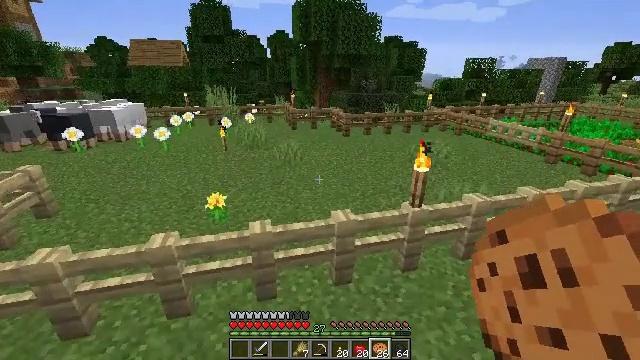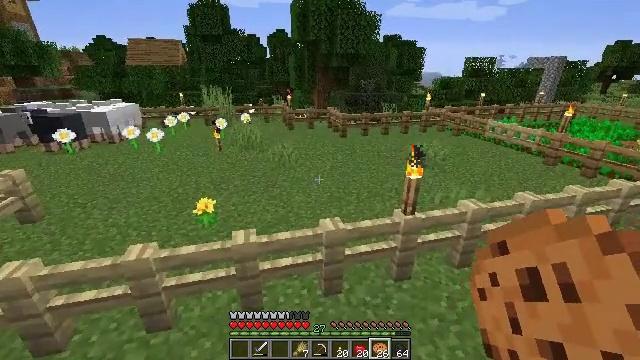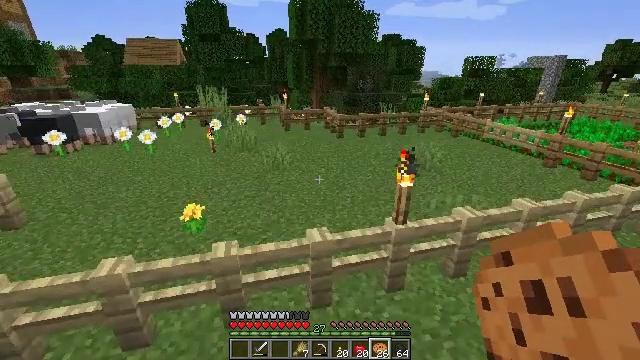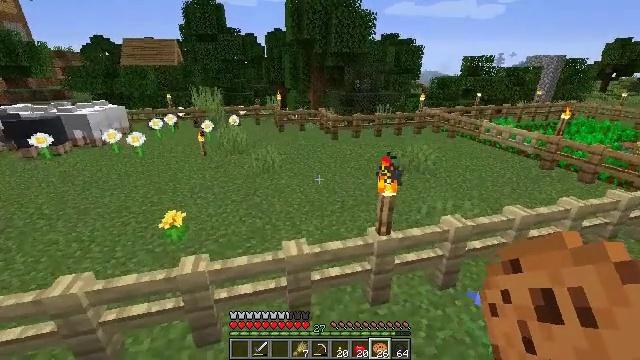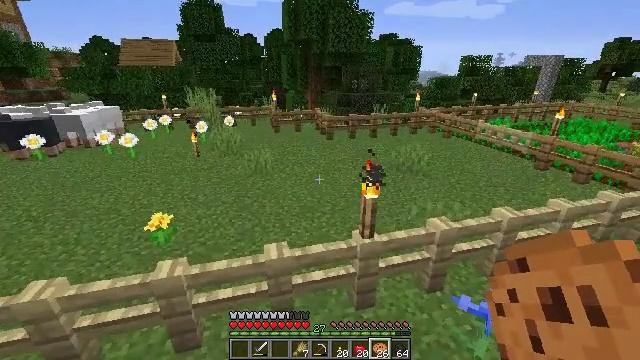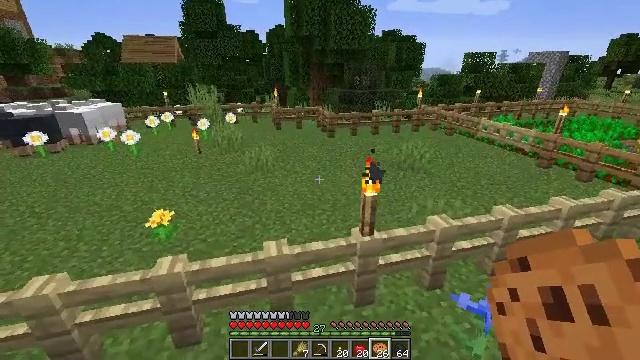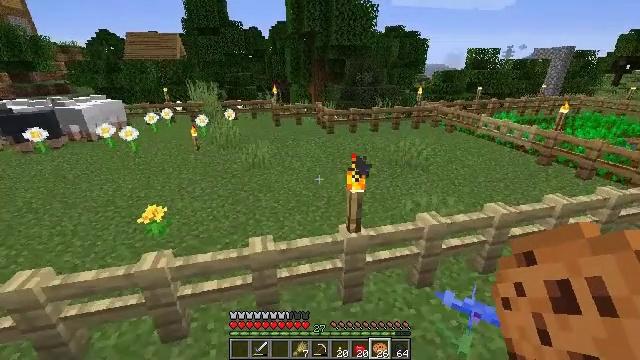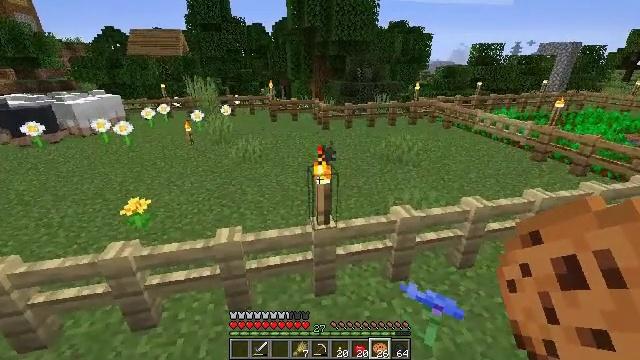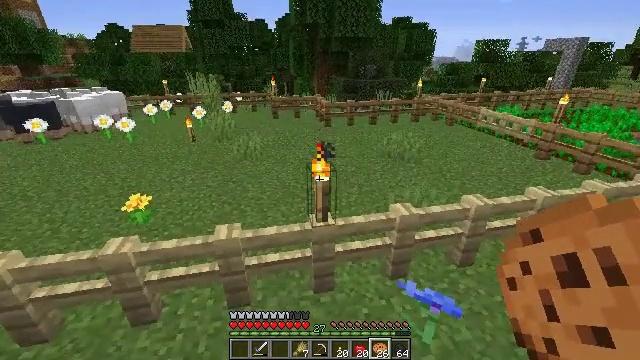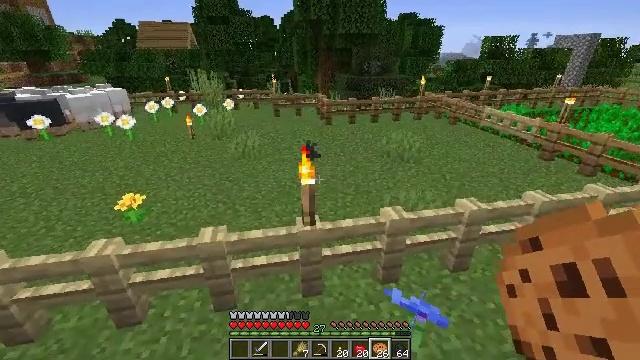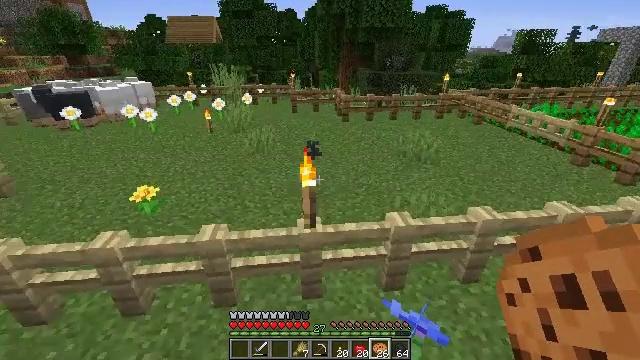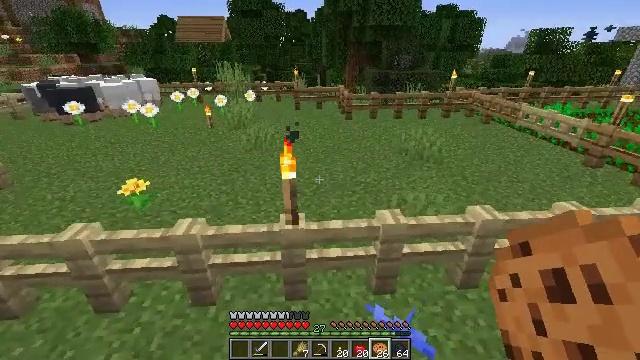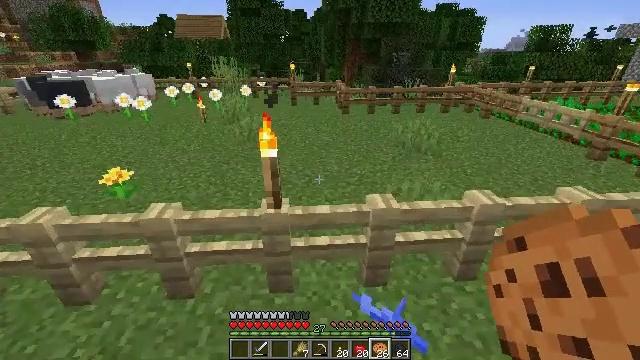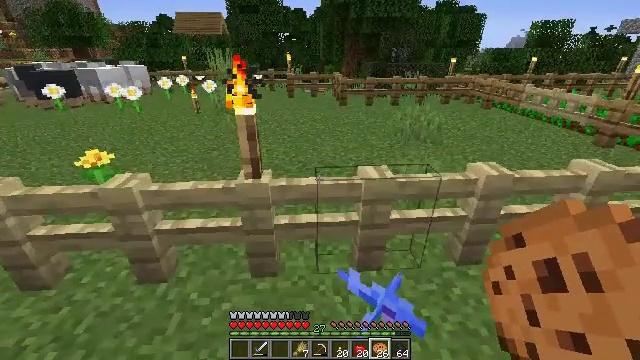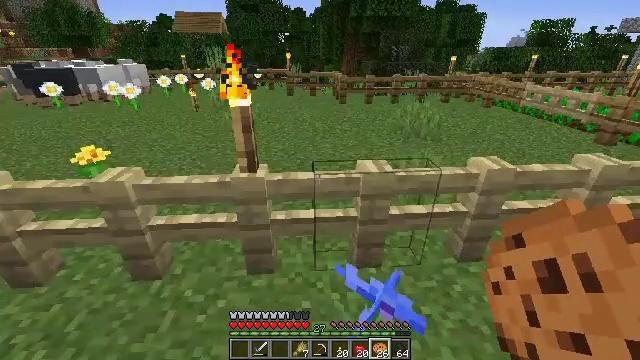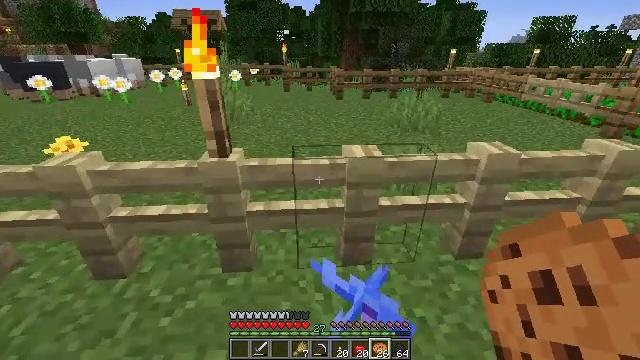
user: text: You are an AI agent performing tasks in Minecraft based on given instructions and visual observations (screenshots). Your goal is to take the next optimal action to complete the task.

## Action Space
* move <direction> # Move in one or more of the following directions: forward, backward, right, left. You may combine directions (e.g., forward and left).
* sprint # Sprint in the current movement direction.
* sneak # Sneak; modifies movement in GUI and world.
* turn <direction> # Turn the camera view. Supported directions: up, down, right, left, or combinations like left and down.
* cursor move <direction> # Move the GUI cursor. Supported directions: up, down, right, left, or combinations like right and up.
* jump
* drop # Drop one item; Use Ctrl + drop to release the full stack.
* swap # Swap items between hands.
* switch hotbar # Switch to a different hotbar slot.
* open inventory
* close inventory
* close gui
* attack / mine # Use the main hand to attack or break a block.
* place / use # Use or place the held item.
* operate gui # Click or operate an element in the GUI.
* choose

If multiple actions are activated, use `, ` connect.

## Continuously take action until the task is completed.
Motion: motion action
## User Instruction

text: Gather the birch fence from a structure.
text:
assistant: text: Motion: move forward and move right
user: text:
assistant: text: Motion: move forward and move right
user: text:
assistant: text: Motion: move right
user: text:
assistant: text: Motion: move right
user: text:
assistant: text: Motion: move right
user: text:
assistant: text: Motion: move right
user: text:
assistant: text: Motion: move right, turn left
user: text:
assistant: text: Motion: move forward and move right
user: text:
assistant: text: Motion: move forward and move right, turn left
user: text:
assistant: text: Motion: move forward and move right, turn left
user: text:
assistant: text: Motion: move forward and move right, turn left
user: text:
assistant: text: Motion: move forward
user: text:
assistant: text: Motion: move forward
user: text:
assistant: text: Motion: no_op
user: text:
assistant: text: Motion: no_op
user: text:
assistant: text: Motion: no_op
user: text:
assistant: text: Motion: no_op
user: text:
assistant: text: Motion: no_op
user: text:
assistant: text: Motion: no_op
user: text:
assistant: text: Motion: move left, turn left
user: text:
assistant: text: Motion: move left
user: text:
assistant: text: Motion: move forward and move left
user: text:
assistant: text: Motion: move forward and move left
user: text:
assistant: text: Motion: move forward and move left
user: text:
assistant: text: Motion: move forward and move left
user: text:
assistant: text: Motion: move forward
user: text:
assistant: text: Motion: turn right and down
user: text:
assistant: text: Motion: turn down
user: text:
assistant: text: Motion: turn down
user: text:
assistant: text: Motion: move right, turn left and down